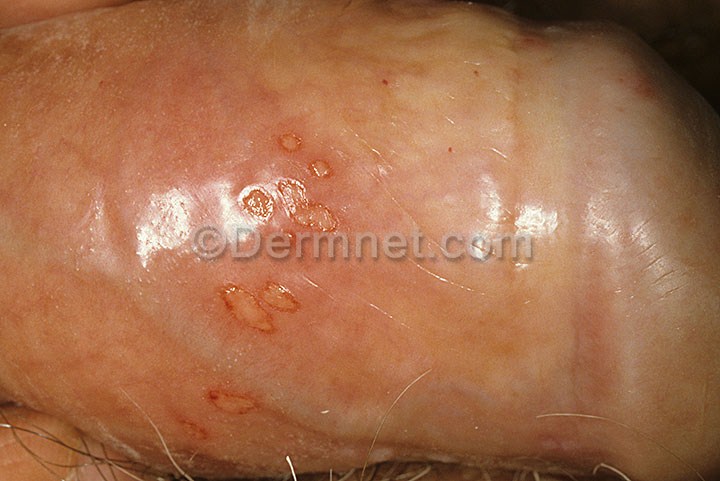
Disease: Herpes HPV and other STDs Photos